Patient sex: M
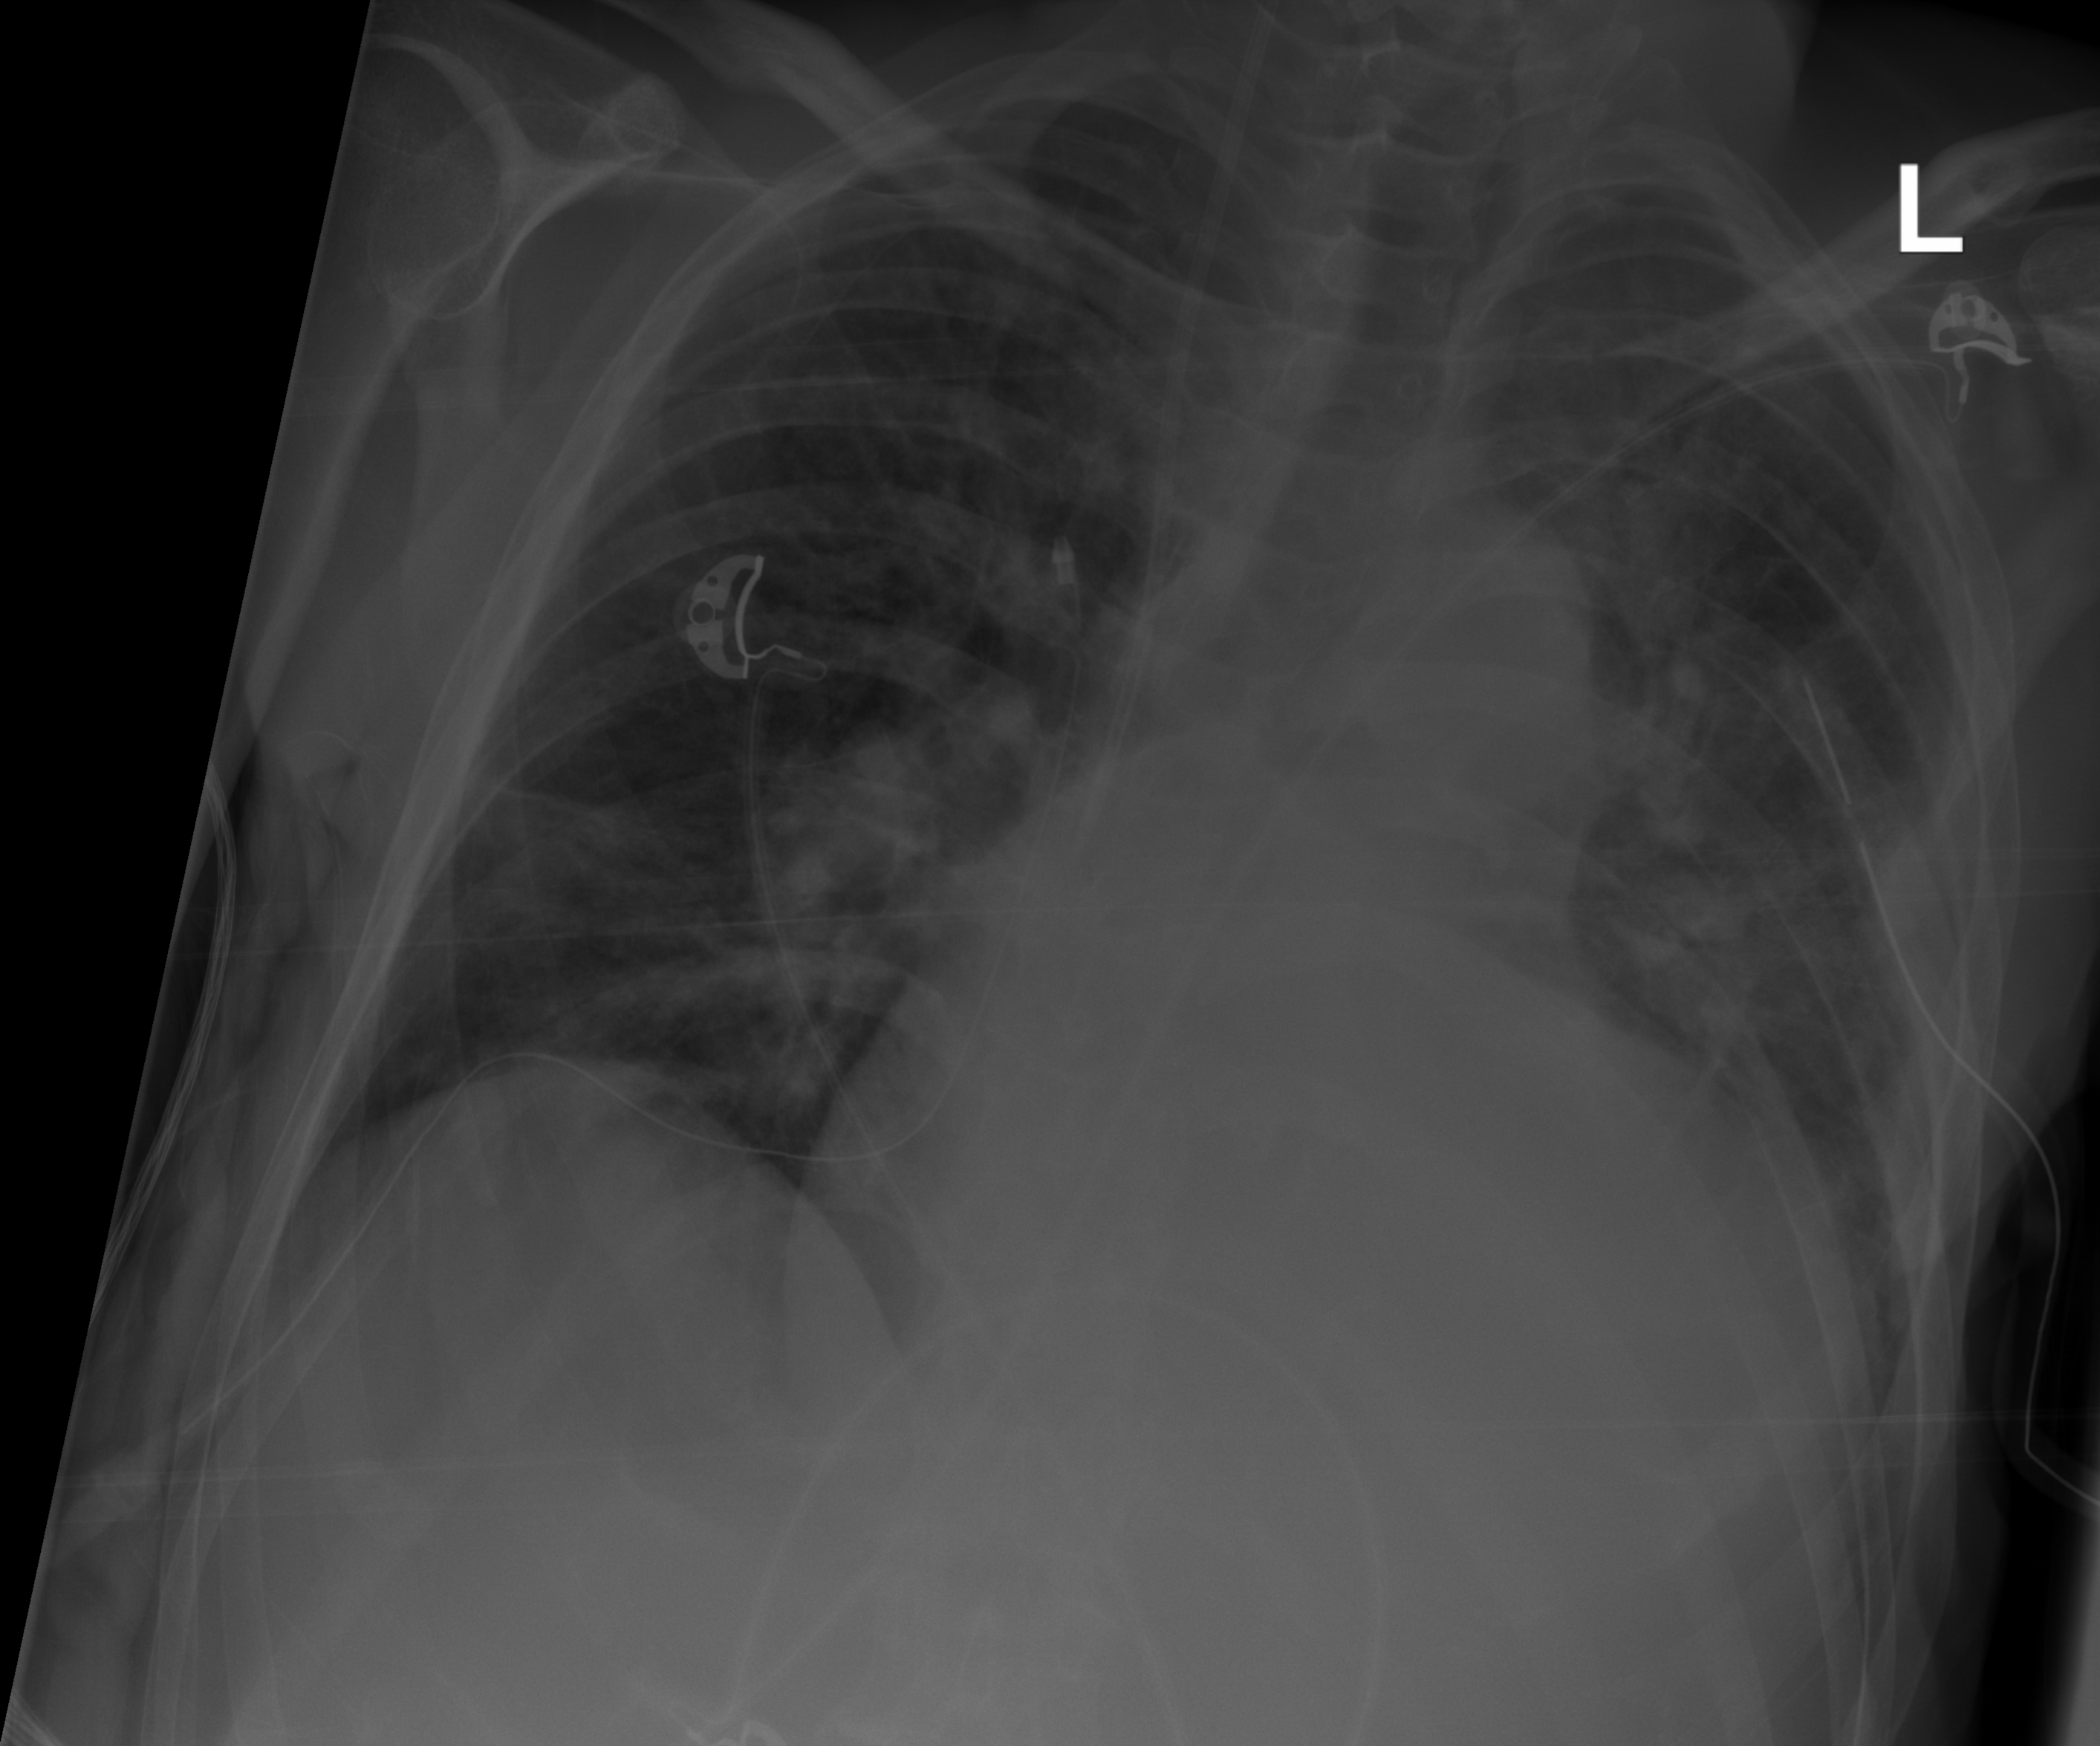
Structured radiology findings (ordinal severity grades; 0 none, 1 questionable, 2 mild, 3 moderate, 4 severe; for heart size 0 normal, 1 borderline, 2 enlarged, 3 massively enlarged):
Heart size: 3
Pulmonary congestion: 2
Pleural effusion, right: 0
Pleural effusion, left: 0
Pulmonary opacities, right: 3
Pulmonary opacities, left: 2
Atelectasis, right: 2
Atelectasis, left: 2